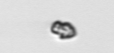
Label: Heterocapsa_rotundata